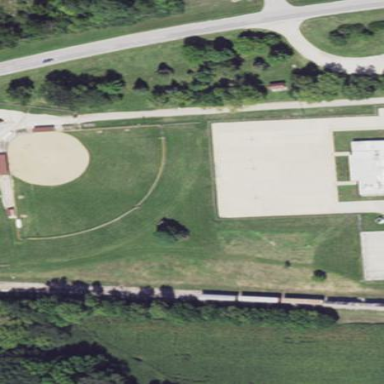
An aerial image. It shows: Softball pitch for baseball enthusiasts.